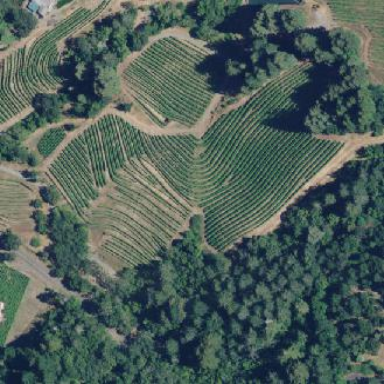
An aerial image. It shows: Vineyard where grapes are grown.